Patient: sex M, age 57
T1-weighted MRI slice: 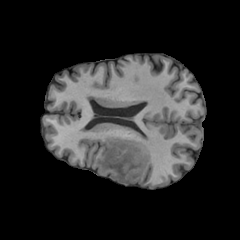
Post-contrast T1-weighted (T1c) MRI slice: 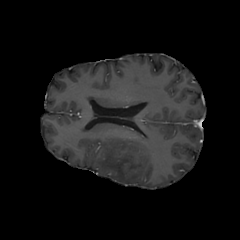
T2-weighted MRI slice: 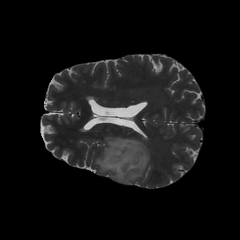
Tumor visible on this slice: yes
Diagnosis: Astrocytoma, IDH-wildtype
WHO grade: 2